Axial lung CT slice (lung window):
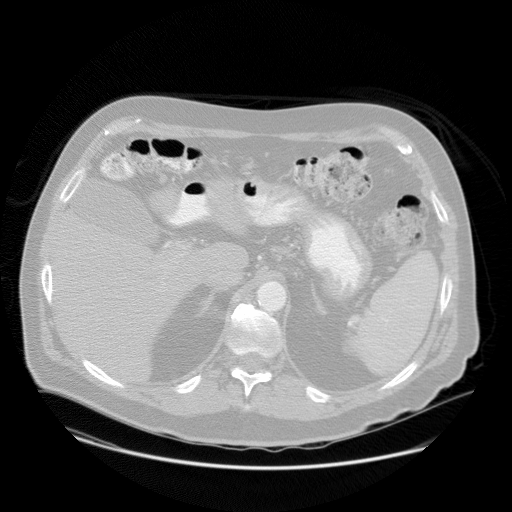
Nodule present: no